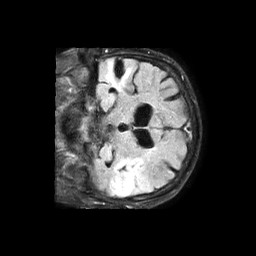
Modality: FLAIR
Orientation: coronal
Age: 73
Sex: male
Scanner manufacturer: philips
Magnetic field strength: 1.5 T
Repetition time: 6 s
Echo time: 0.1008 s